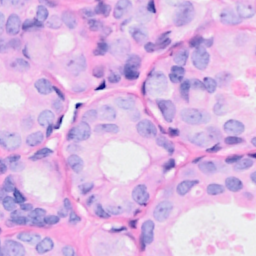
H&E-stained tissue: Breast